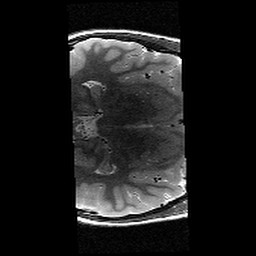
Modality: T2w
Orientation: axial
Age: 13
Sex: male
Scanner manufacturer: siemens
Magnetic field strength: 3 T
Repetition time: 9.23 s
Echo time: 0.067 s